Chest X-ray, AP view. Patient: 40 years old, sex F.
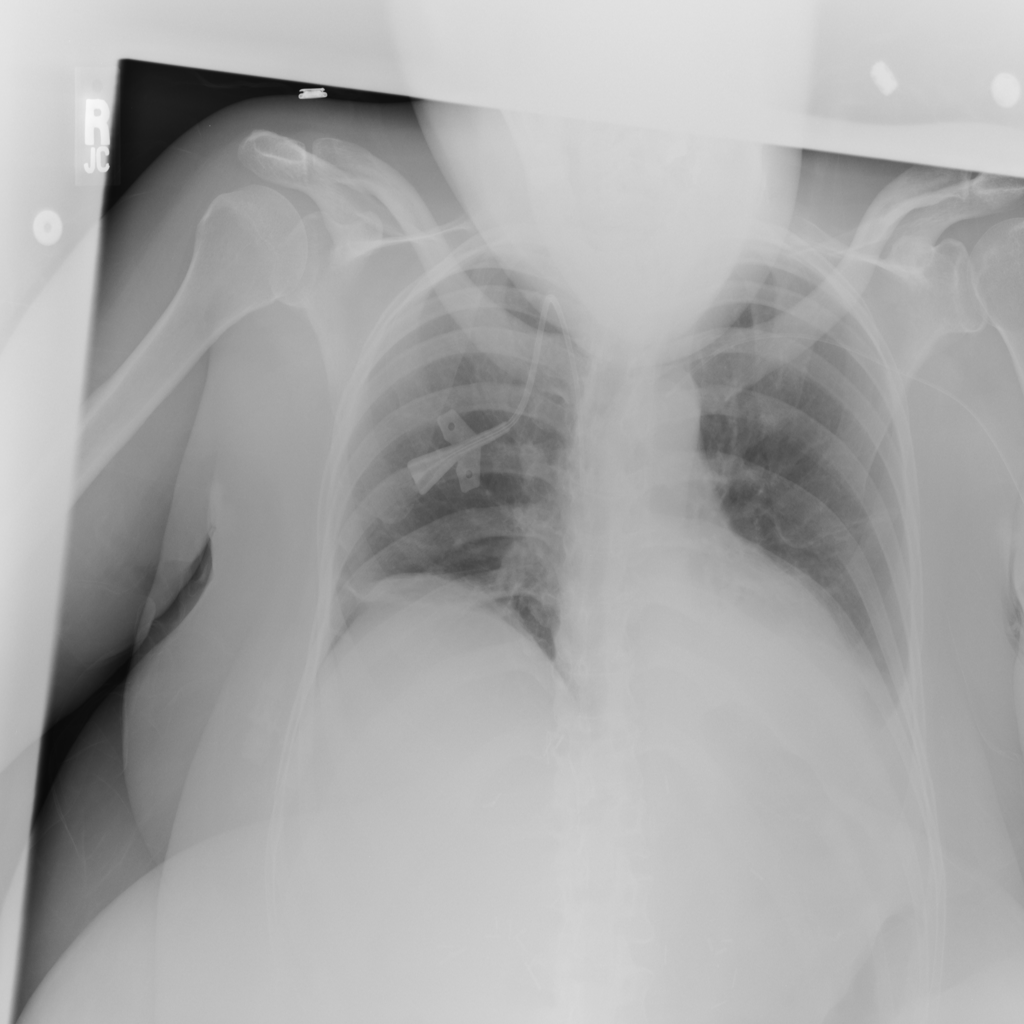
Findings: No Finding